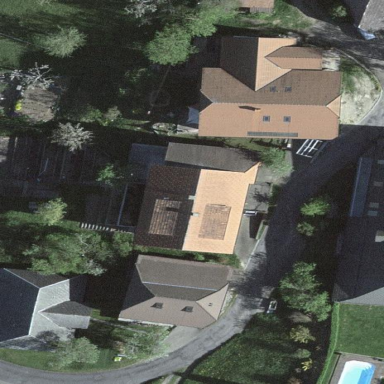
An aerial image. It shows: Residential building.